Aerial crown-view tile of a tropical tree (Barro Colorado Island, Panama), acquired 20240813:
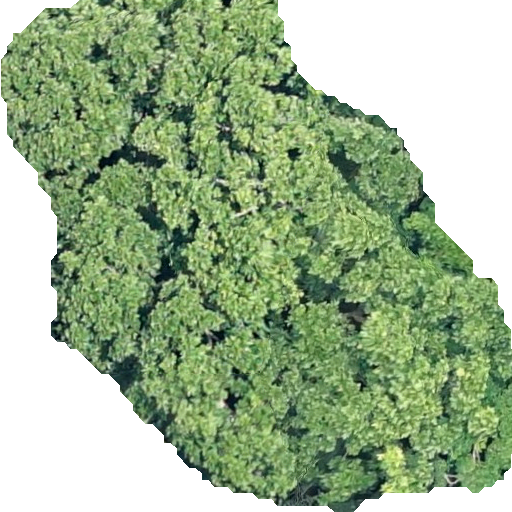
Species: Anacardium excelsum
GBIF accepted scientific name: Anacardium excelsum
Crown area: 275.526 m²